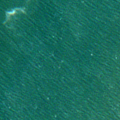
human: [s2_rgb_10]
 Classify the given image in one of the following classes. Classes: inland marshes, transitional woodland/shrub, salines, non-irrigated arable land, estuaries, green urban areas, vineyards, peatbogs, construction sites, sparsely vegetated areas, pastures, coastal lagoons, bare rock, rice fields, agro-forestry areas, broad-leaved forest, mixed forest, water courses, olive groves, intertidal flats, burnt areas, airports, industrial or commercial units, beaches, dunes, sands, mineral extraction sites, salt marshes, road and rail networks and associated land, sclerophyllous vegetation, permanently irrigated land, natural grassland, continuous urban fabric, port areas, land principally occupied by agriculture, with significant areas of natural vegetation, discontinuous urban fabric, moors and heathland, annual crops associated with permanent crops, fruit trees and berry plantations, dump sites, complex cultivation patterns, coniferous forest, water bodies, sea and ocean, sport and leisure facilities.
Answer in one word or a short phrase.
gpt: sea and ocean